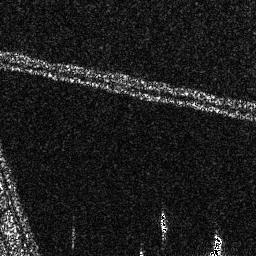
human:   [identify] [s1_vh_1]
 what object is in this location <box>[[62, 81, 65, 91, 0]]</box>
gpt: <ref>1 small ship at the bottom</ref>